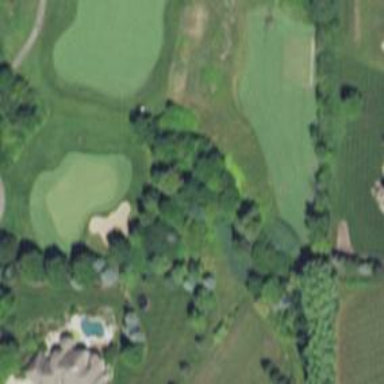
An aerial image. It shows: Rough area in golf course.